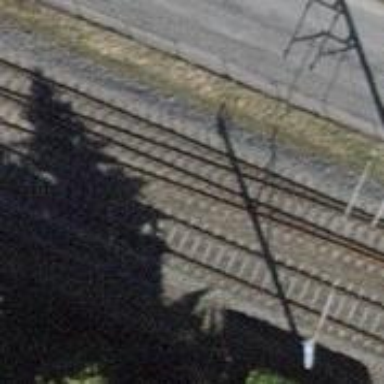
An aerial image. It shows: Single-track electrified railway siding with contact line.